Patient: sex M, age 71
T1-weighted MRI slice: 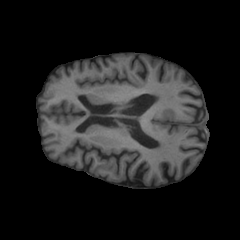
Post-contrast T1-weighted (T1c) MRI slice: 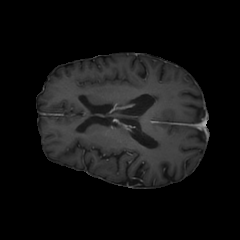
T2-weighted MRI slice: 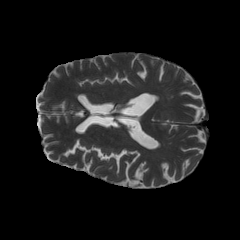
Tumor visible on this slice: no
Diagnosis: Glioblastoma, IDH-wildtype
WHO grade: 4